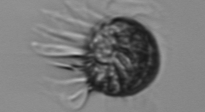
Label: Pelagostrobilidium